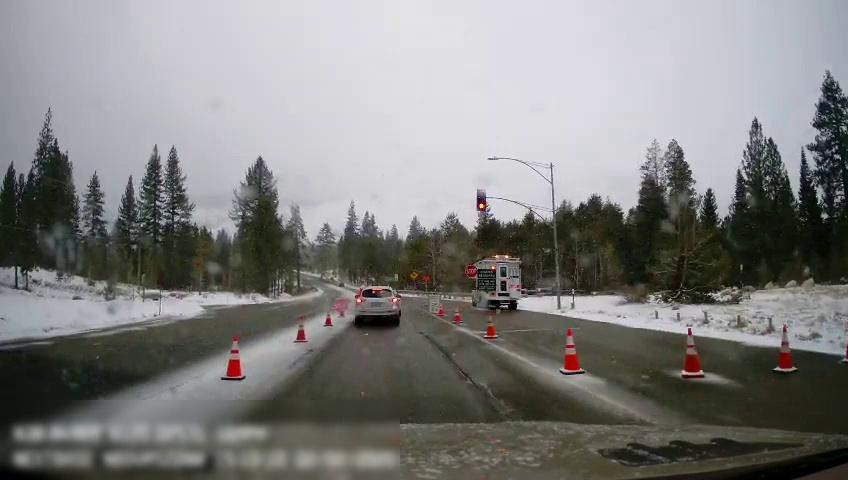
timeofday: Day
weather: Snowy
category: Drivable Space
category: Vehicles | Truck
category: Vehicles | SUV
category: Pedestrians
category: Lanes | Alternate Lane
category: Traffic | Lights
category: Traffic | Signs
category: Traffic | Signs
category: Traffic | Signs
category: Traffic | Signs
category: Traffic | Signs
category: Traffic | Signs
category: Traffic | Signs